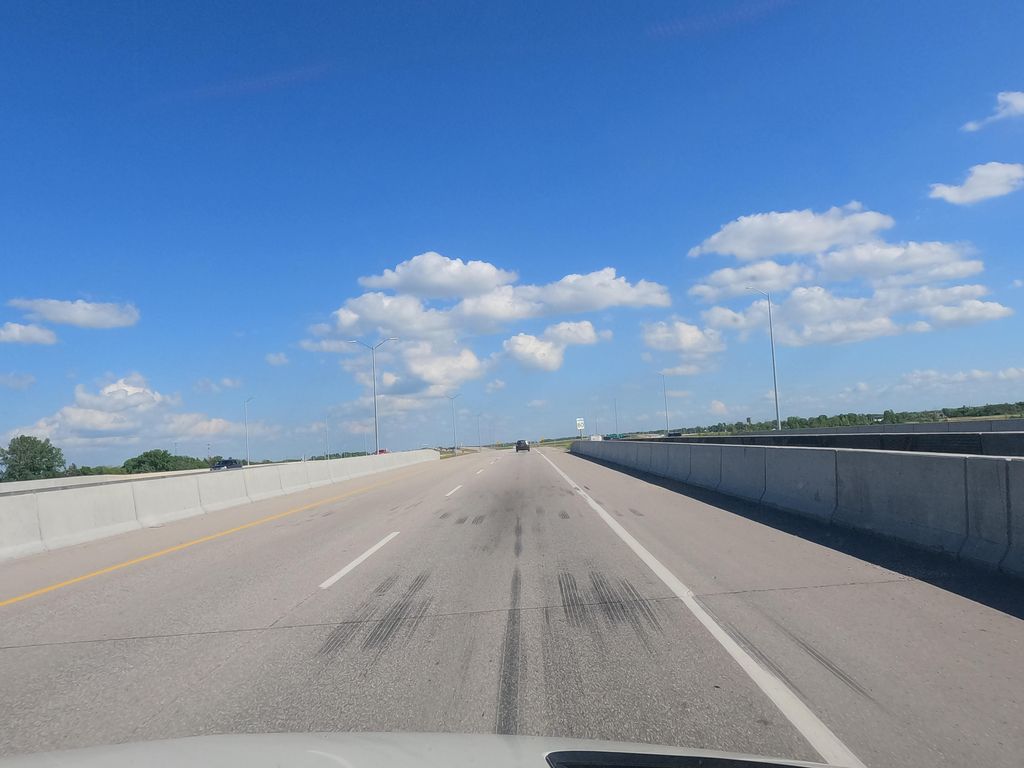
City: winnipeg